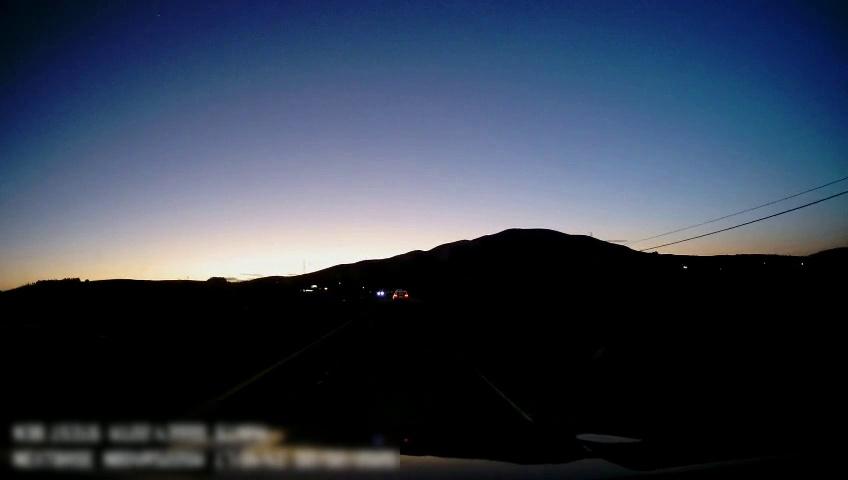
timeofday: Dusk/Dawn/Twilight
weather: Other
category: Drivable Space
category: Vehicles | Car
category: Lanes | Current Lane
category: Lanes | Current Lane